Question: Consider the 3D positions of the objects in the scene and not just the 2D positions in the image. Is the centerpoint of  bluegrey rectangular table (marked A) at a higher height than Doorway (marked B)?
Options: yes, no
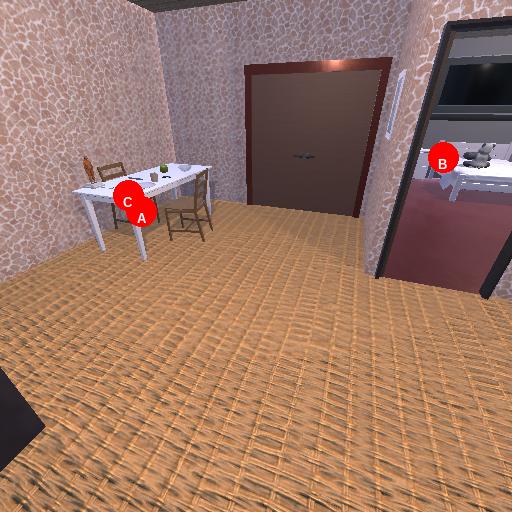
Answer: yes